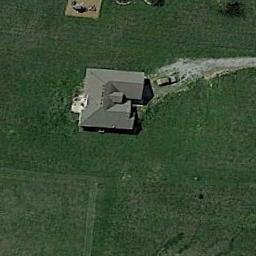
Label: residential